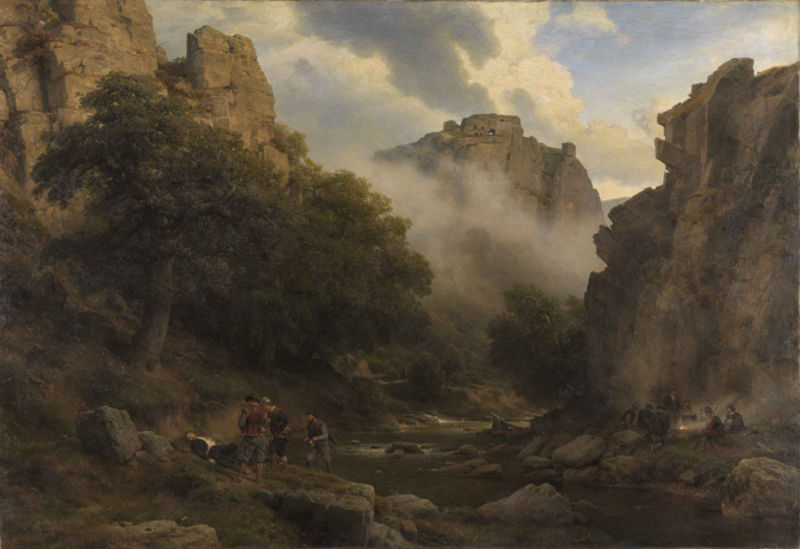
Titel: Das Bodetal im Harz
Künstler: Karl Friedrich Lessing
Standort: Karlsruhe
Institution: Staatliche Kunsthalle Karlsruhe
Schlagwörter: baum, berg, blau, dunkel, felsen, feuer, gemälde, gewitter, gruppe, himmel, laub, mann, schatten, schlaf, wasser, weiß, wolken, bäume, fluss, grün, landschaft, menschen, sitzen, ufer, abend, braun, grau, licht, männer, gras, hund, wolke, feier, wand, stein, steine, tod, tot, toter, öl, bach, dämmerung, flusslauf, hügel, natur, rauch, sonne, boden, tal, wald, liegen, schlafen, düster, berge, fels, gebirge, klippen, verlassen, dunst, nebel, schlucht, steil, pause, rast, bank, romantik, strömung, liegend, ruine, krank, burg, wandern, draußen, gefahr, jäger, hilfe, wanderer, gebirgsbach, unfall, bachlauf, flusstal, stimmungsbild, caspar david friedrich, ausruhen, liegt, kanten, unheimlich, gebierge, bergbach, schroff, lager, helfer, lagerfeuer, camp, dunkek, 1700, taal, düster bach, eufer